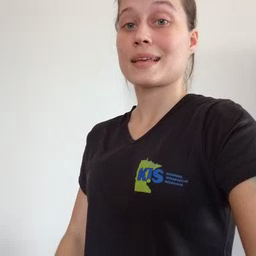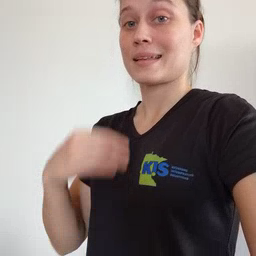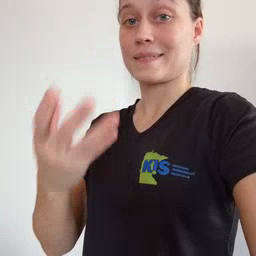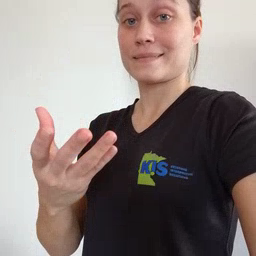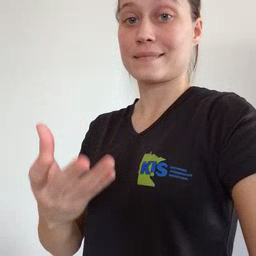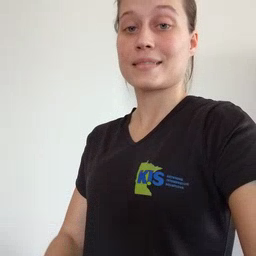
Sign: give